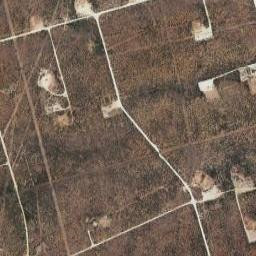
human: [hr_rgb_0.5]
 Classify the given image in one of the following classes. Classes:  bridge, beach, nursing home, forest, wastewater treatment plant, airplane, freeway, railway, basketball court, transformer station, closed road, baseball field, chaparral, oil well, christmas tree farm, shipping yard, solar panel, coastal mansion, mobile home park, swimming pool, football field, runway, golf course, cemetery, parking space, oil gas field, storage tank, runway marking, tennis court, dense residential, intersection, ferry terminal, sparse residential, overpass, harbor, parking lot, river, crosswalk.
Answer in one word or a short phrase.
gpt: oil gas field